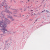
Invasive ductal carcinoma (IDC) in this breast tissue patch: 0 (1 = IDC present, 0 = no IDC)